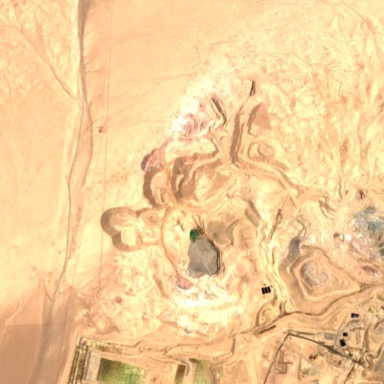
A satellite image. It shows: Landfill site containing mining waste.